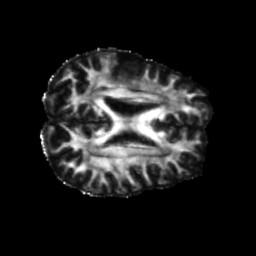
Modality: FA
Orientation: axial
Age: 58
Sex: male
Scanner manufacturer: siemens
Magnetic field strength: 3 T
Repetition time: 5.25 s
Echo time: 0.08 s